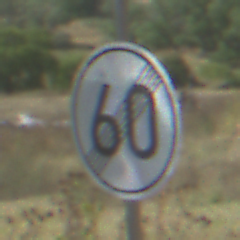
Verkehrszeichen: EndeGeschwindigkeit60
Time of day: Midday
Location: Outdoor (Nature)
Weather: PartlyCloudy
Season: Autumn
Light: Natural